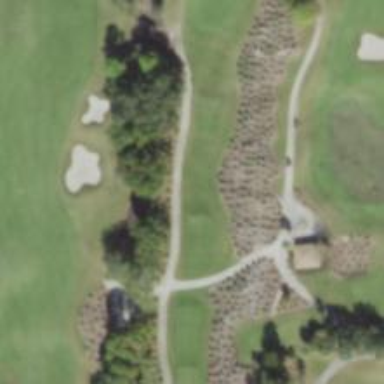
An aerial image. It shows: Service road designated as golf cart path.